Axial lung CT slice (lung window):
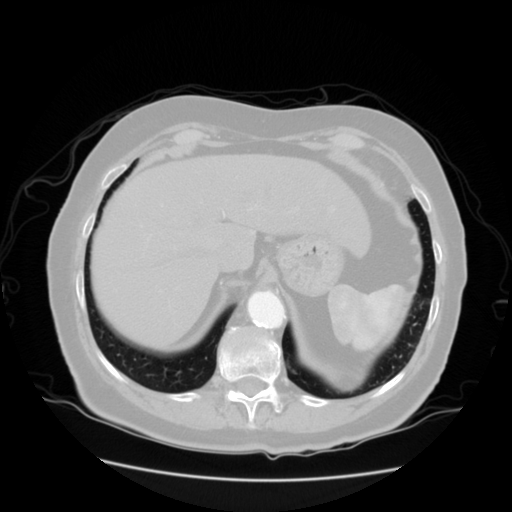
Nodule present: no